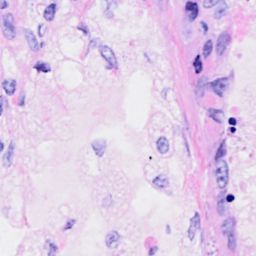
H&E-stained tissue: Breast